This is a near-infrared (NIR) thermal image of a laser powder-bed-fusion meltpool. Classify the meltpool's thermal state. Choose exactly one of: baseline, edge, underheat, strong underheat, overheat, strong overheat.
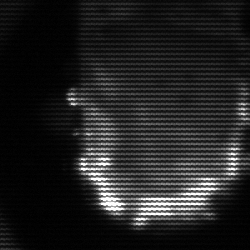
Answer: baseline